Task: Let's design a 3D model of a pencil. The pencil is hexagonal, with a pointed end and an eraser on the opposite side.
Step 22:
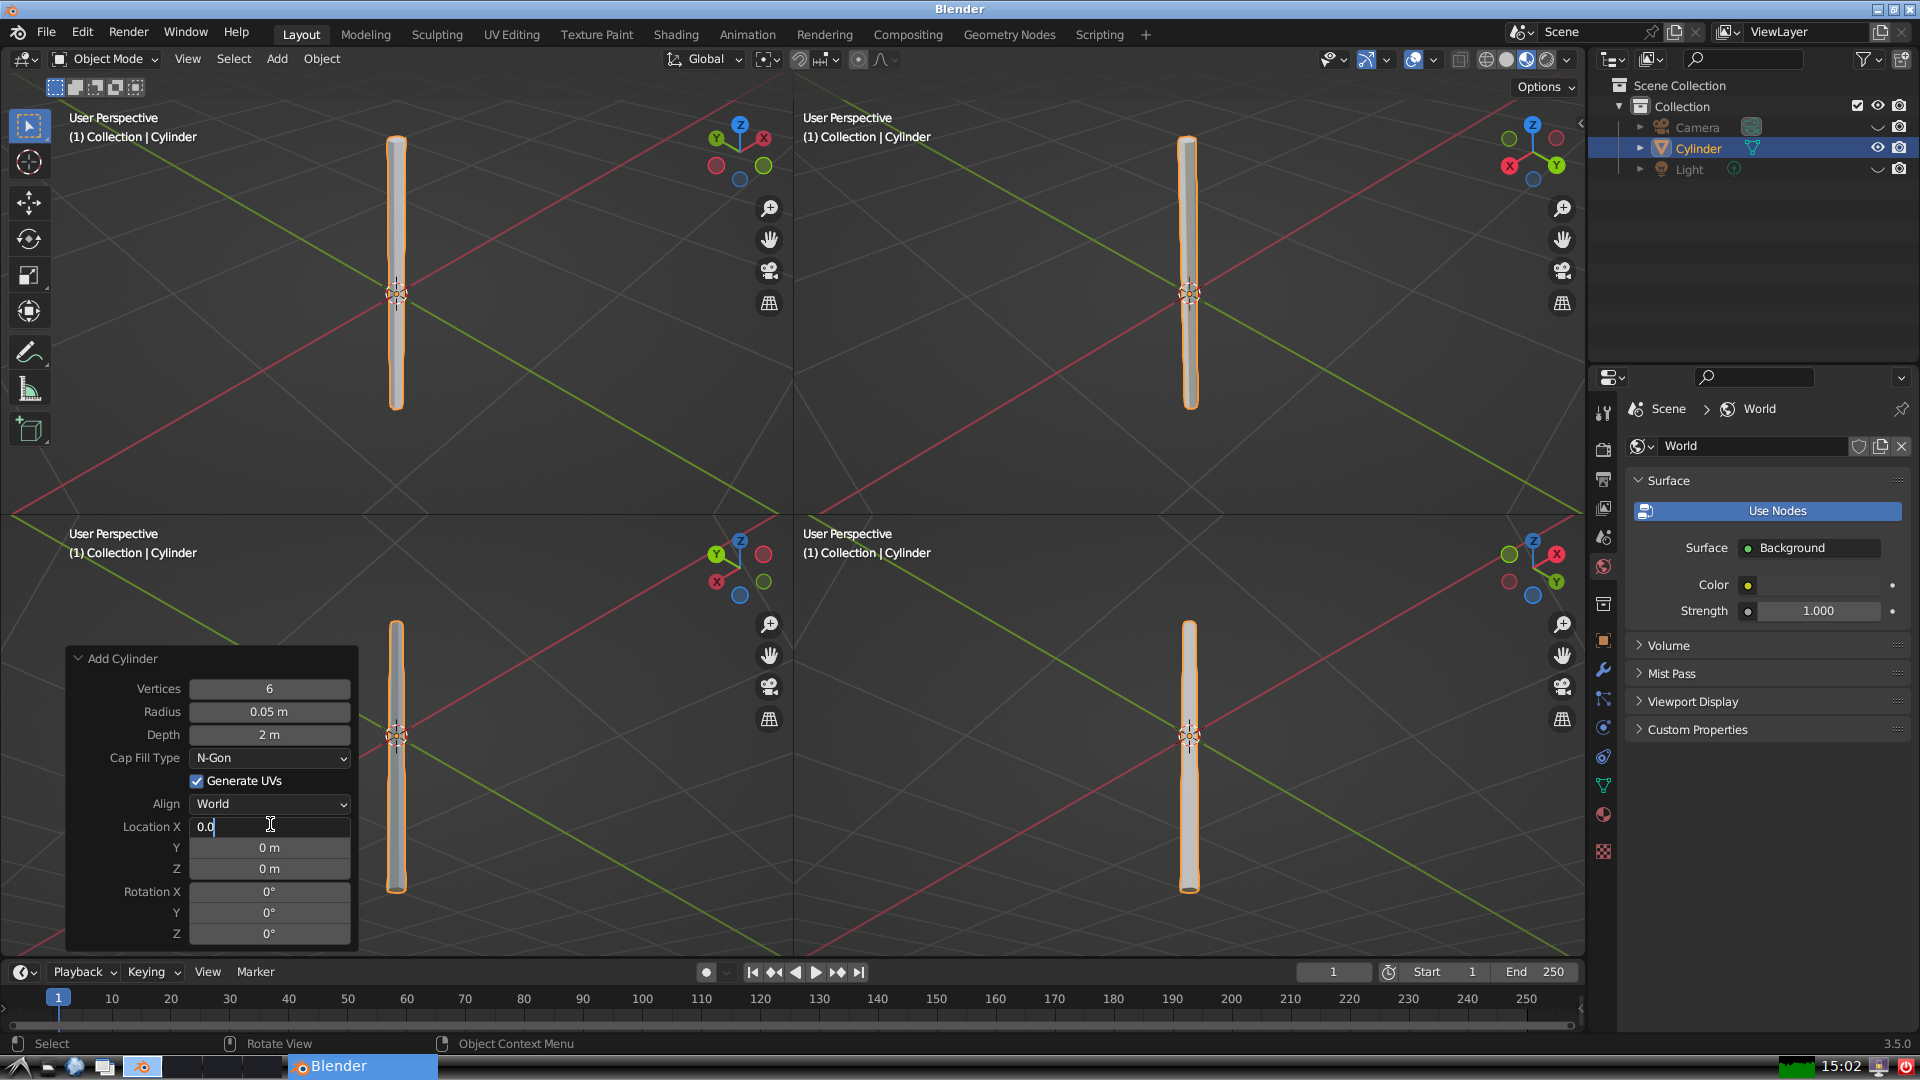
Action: {"key_press": ['Return']}